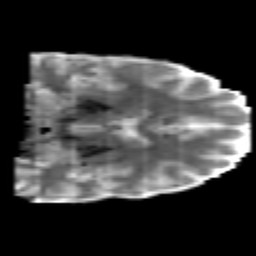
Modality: MD
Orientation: coronal
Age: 38
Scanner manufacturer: philips
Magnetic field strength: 3 T
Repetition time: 8.592 s
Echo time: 0.1268 s